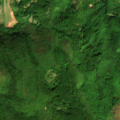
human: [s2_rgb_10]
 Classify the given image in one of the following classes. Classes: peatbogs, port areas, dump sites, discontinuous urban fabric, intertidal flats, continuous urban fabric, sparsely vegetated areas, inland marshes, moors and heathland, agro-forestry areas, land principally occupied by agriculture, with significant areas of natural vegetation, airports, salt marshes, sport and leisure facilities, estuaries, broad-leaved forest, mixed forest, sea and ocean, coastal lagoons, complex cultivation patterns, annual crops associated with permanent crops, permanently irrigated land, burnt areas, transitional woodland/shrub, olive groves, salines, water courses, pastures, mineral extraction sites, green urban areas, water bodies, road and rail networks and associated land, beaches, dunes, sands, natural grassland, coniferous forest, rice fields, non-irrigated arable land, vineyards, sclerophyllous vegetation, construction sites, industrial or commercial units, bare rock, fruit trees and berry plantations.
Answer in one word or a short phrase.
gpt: land principally occupied by agriculture, with significant areas of natural vegetation, broad-leaved forest